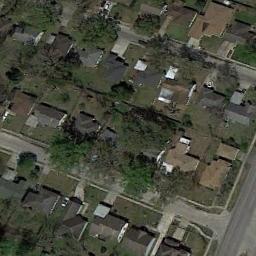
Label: medium_residential